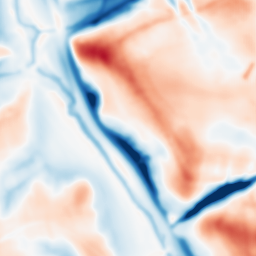
Category: multiscale
Decomposition family: dog_multiscale
Decomposition parameters: sigma_ratio: 2
n_scales: 3
base_sigma: 2
Upsampling method: fft_zeropad
Upsampling parameters: scale: 4
Upsampling scale: 4